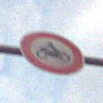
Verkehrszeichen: VerbotKraftraeder
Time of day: MorningAfternoon
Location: Outdoor (Suburban)
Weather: Overcast
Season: NotSpecified
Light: Natural